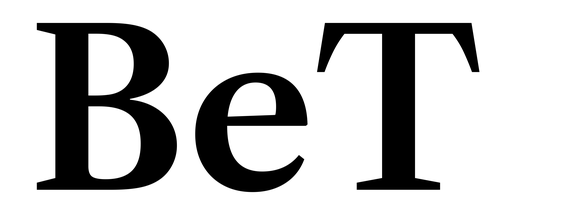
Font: LibreCaslonText_SemiBold